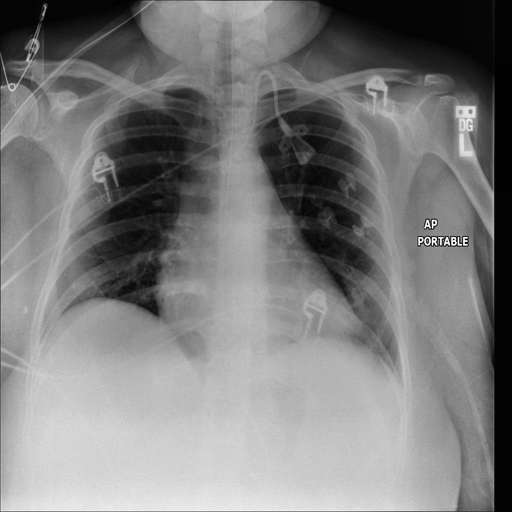
Finding: NORMAL